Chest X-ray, AP view. Patient: 57 years old, sex M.
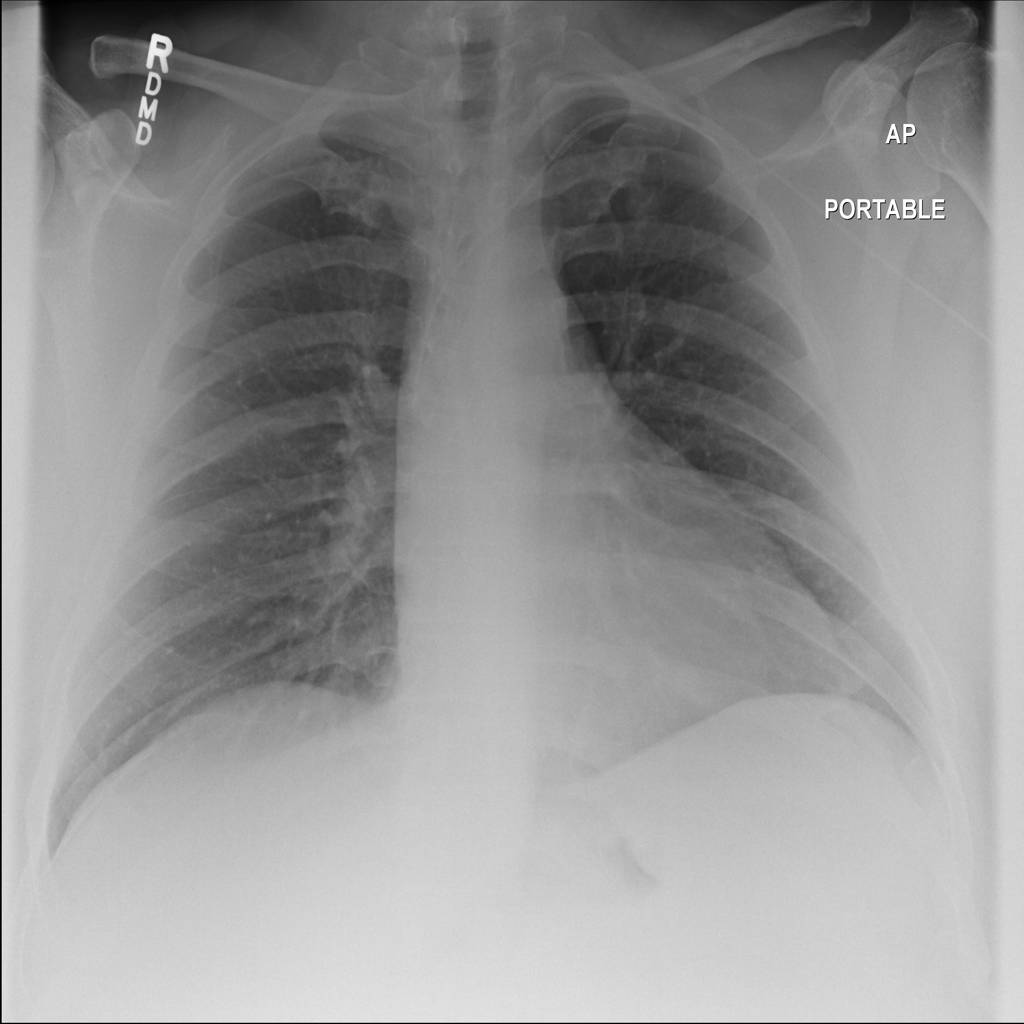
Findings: No Finding